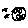
Label: moon